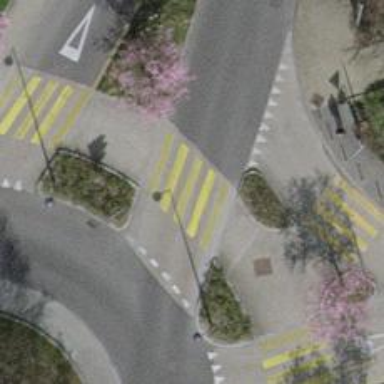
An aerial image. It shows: Uncontrolled zebra crossing with yellow markings.